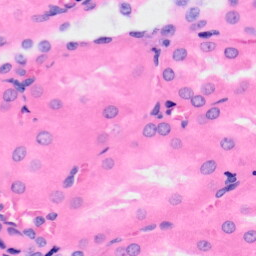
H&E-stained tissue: Kidney